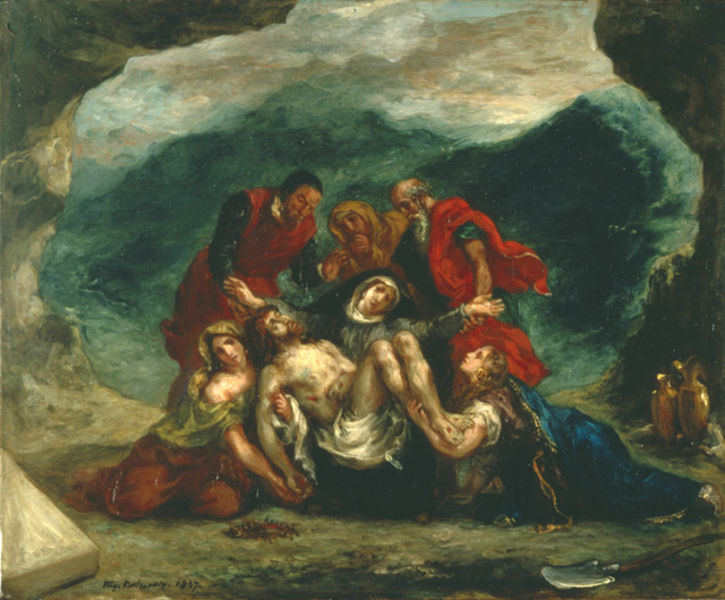
Titel: Beweinung Christi
Künstler: Eugène Delacroix
Standort: Karlsruhe
Institution: Staatliche Kunsthalle Karlsruhe
Schlagwörter: berg, blau, felsen, gemälde, himmel, mann, nackt, weiß, wolken, frauen, grün, landschaft, menschen, braun, frau, männer, rot, tuch, wolke, johannes, stein, tod, tot, tragen, trauer, signatur, öl, boden, gewand, haare, tücher, gewänder, höhle, amphoren, kanne, krug, vase, farbig, berge, gebirge, kopftuch, datum, vasen, platte, blut, lendentuch, kreuz, salbung, sarg, krüge, christus, grab, jesus, kreuzabnahme, kreuzigung, leichnam, ostern, pieta, wunden, wundmale, leid, schmerz, dornen, grotte, geistlich, jünger, maria, magdalena, gefäße, beweinung, grabhöhle, maria magdalena, kannen, dornenkrone, grablegung, schaufel, spaten, auferstehung, marien, christi, dornenkranz, josef, klagen, ölung, geist, grablege, grabtuch, grabstein, apostel, beweinen, nazareth, hähle, salbtopf, 1857, 1867, ölgefässe, goldvase, j+nger